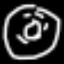
Label: donut